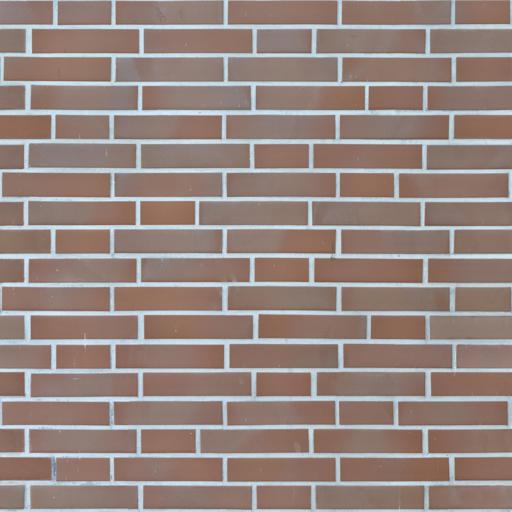
Tags: brick bricks clean light modern red smooth standard